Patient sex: M
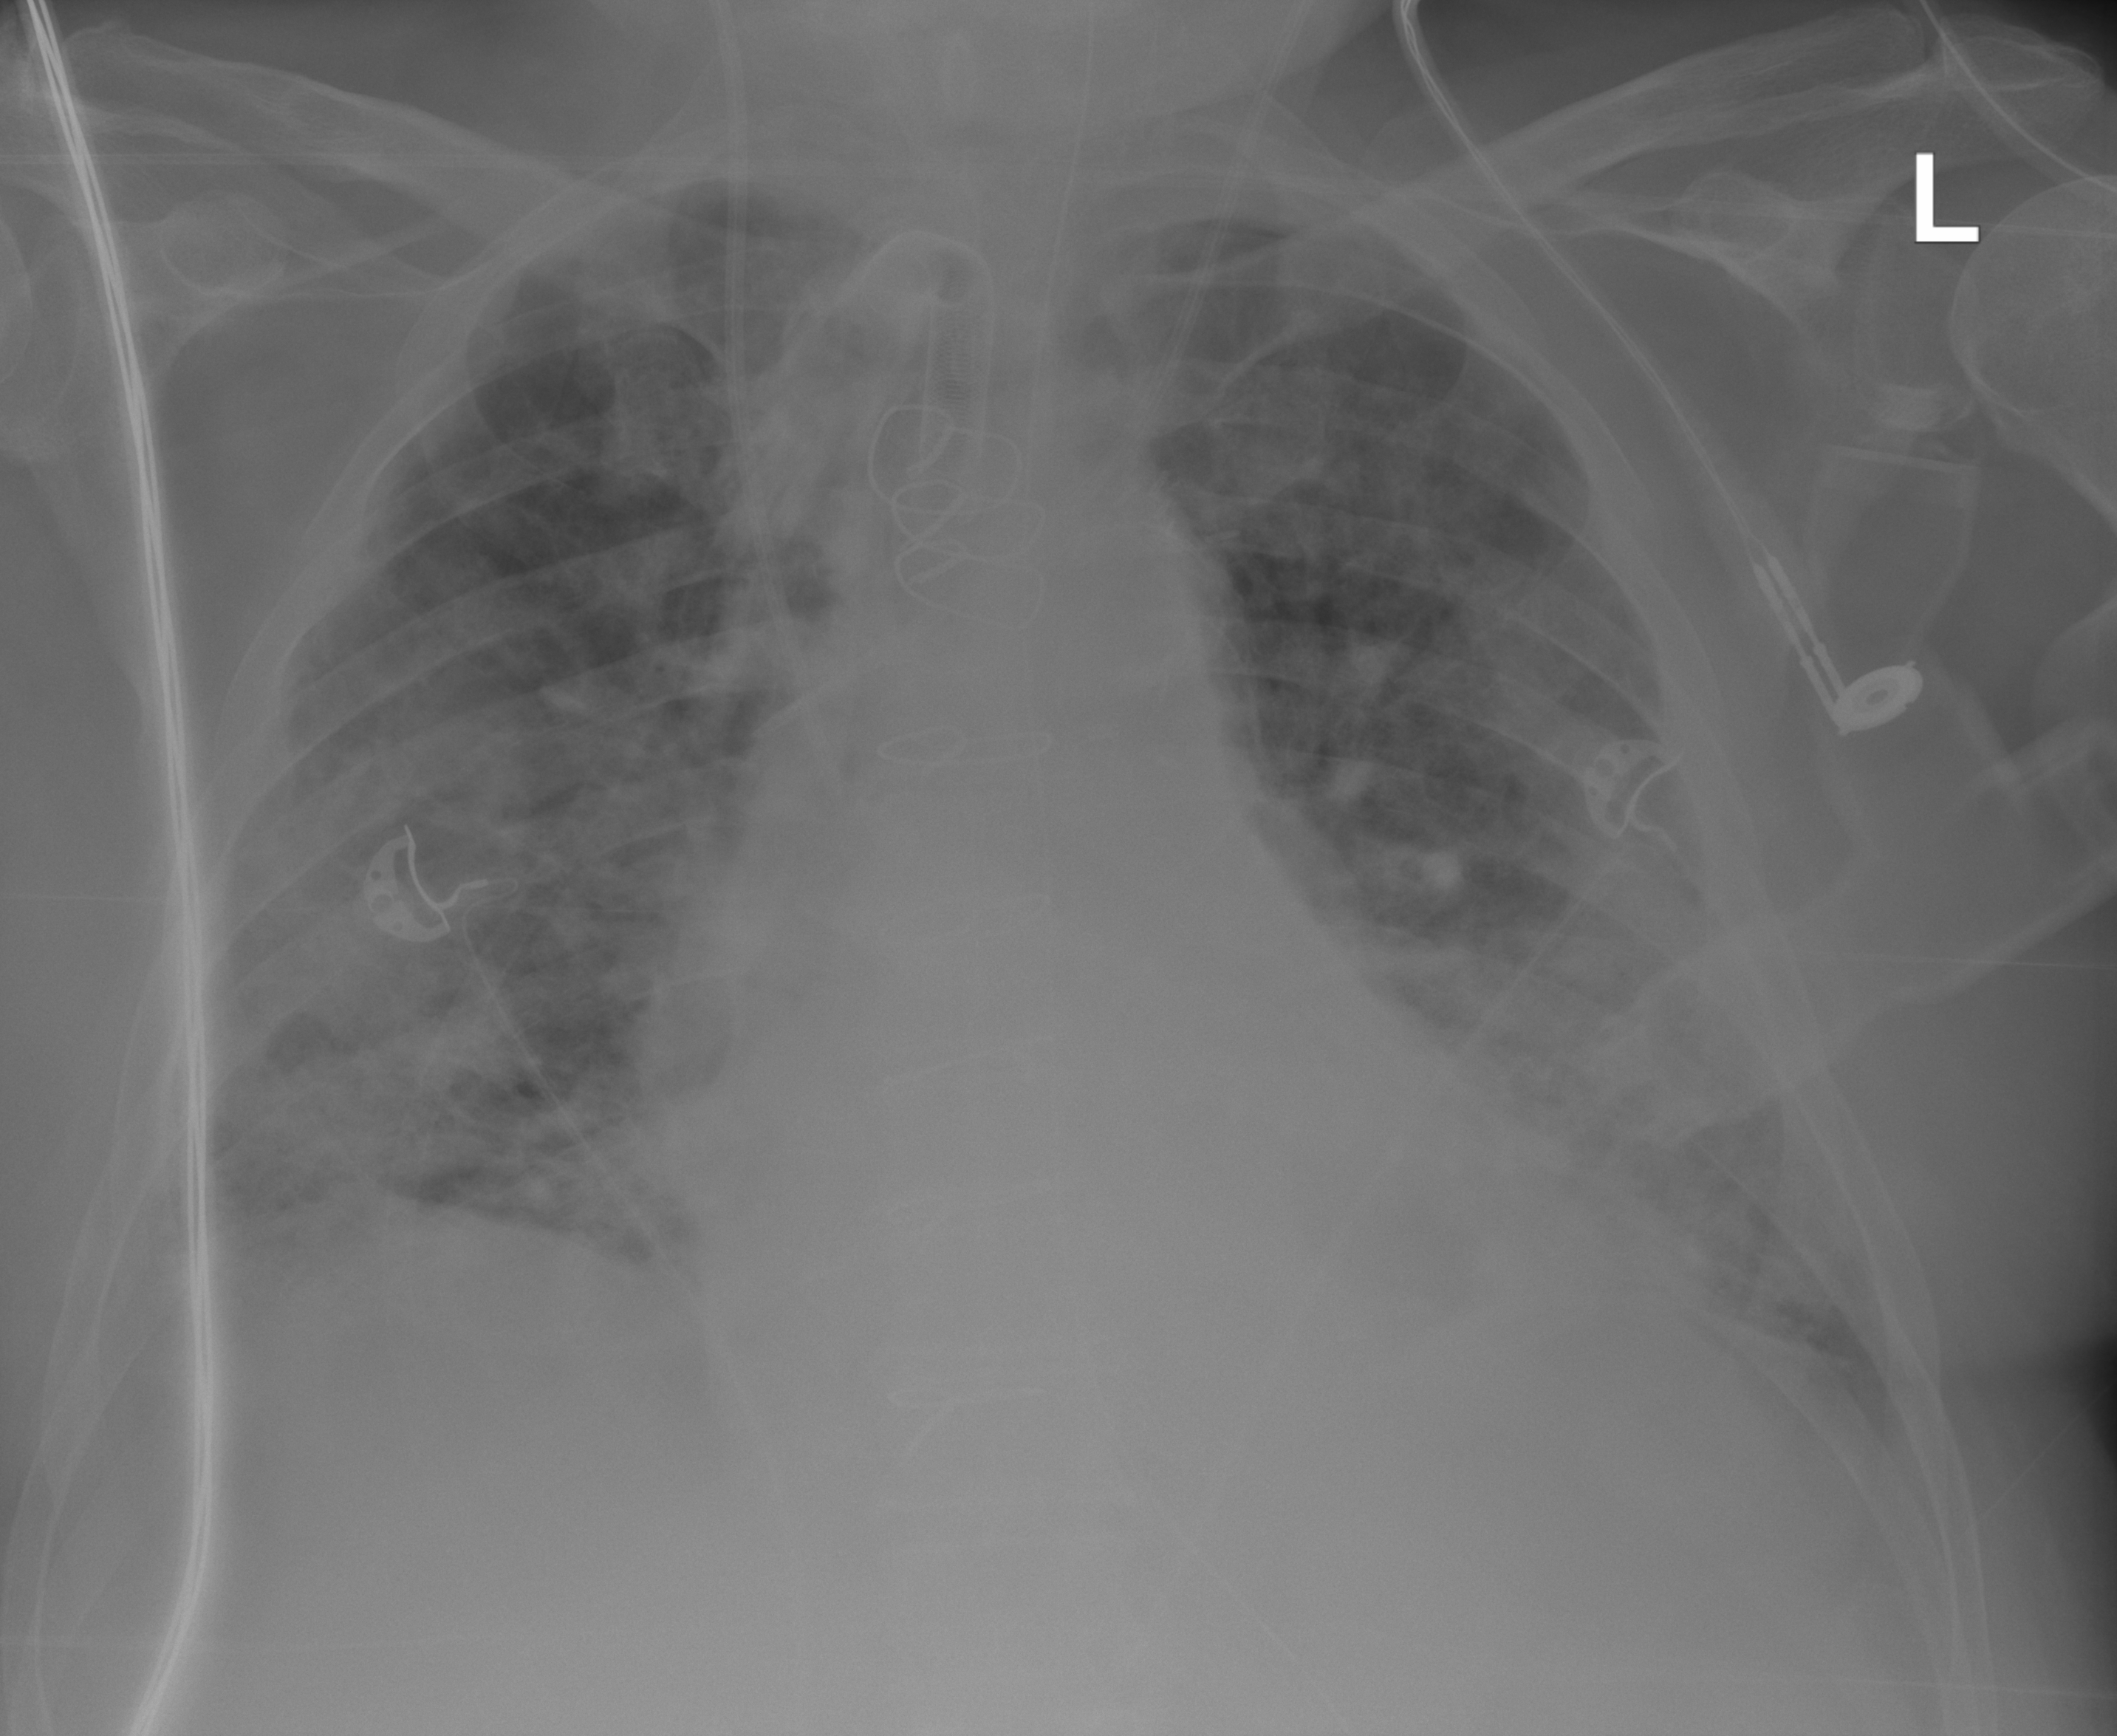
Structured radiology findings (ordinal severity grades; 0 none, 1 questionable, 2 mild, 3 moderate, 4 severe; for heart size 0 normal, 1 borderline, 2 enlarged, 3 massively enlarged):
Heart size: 1
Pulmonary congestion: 2
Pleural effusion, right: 0
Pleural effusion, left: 0
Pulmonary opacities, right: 3
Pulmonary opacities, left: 3
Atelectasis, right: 3
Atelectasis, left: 3